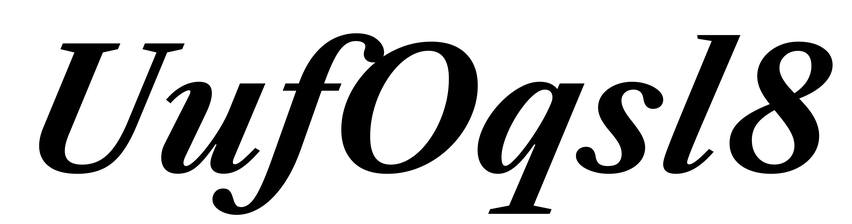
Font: LibreCaslonText-Italic_Bold_Italic